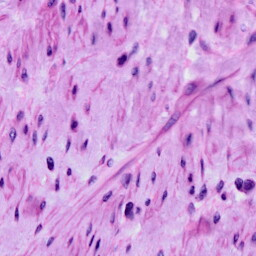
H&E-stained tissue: Cervix